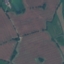
Land use / land cover class: Pasture